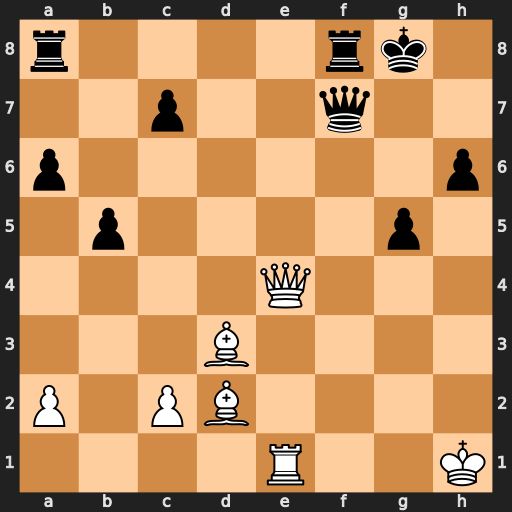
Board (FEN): r4rk1/2p2q2/p6p/1p4p1/4Q3/3B4/P1PB4/4R2K
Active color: w
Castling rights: -
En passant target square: -
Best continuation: Rf1 Rfe8 Rxf7 Rxe4 Bxe4